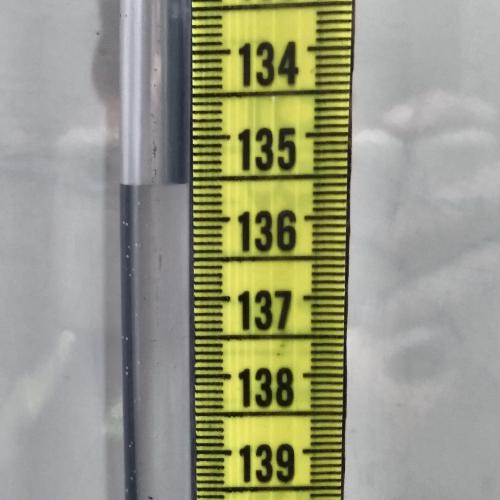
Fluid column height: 135.6 cm